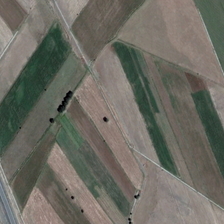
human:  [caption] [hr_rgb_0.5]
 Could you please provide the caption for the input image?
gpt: some pieces of farmlands are together .

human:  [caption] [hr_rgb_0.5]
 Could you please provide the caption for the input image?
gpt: some pieces of farmlands are together .

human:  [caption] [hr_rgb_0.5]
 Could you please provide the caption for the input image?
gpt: the farm is divided into different parts of the color .

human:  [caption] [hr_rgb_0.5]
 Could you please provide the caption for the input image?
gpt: the little farm consists of grass and crops .

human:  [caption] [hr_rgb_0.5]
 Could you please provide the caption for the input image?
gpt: the little farm consists of grass and crops .